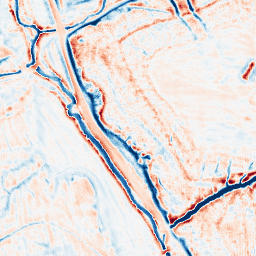
Category: edge_preserving
Decomposition family: bilateral
Decomposition parameters: d: 15
sigma_color: 50
sigma_space: 150
Upsampling method: fft_zeropad
Upsampling parameters: scale: 8
Upsampling scale: 8